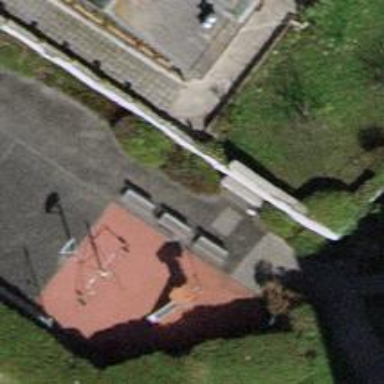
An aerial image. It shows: Bench for seating.